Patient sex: F
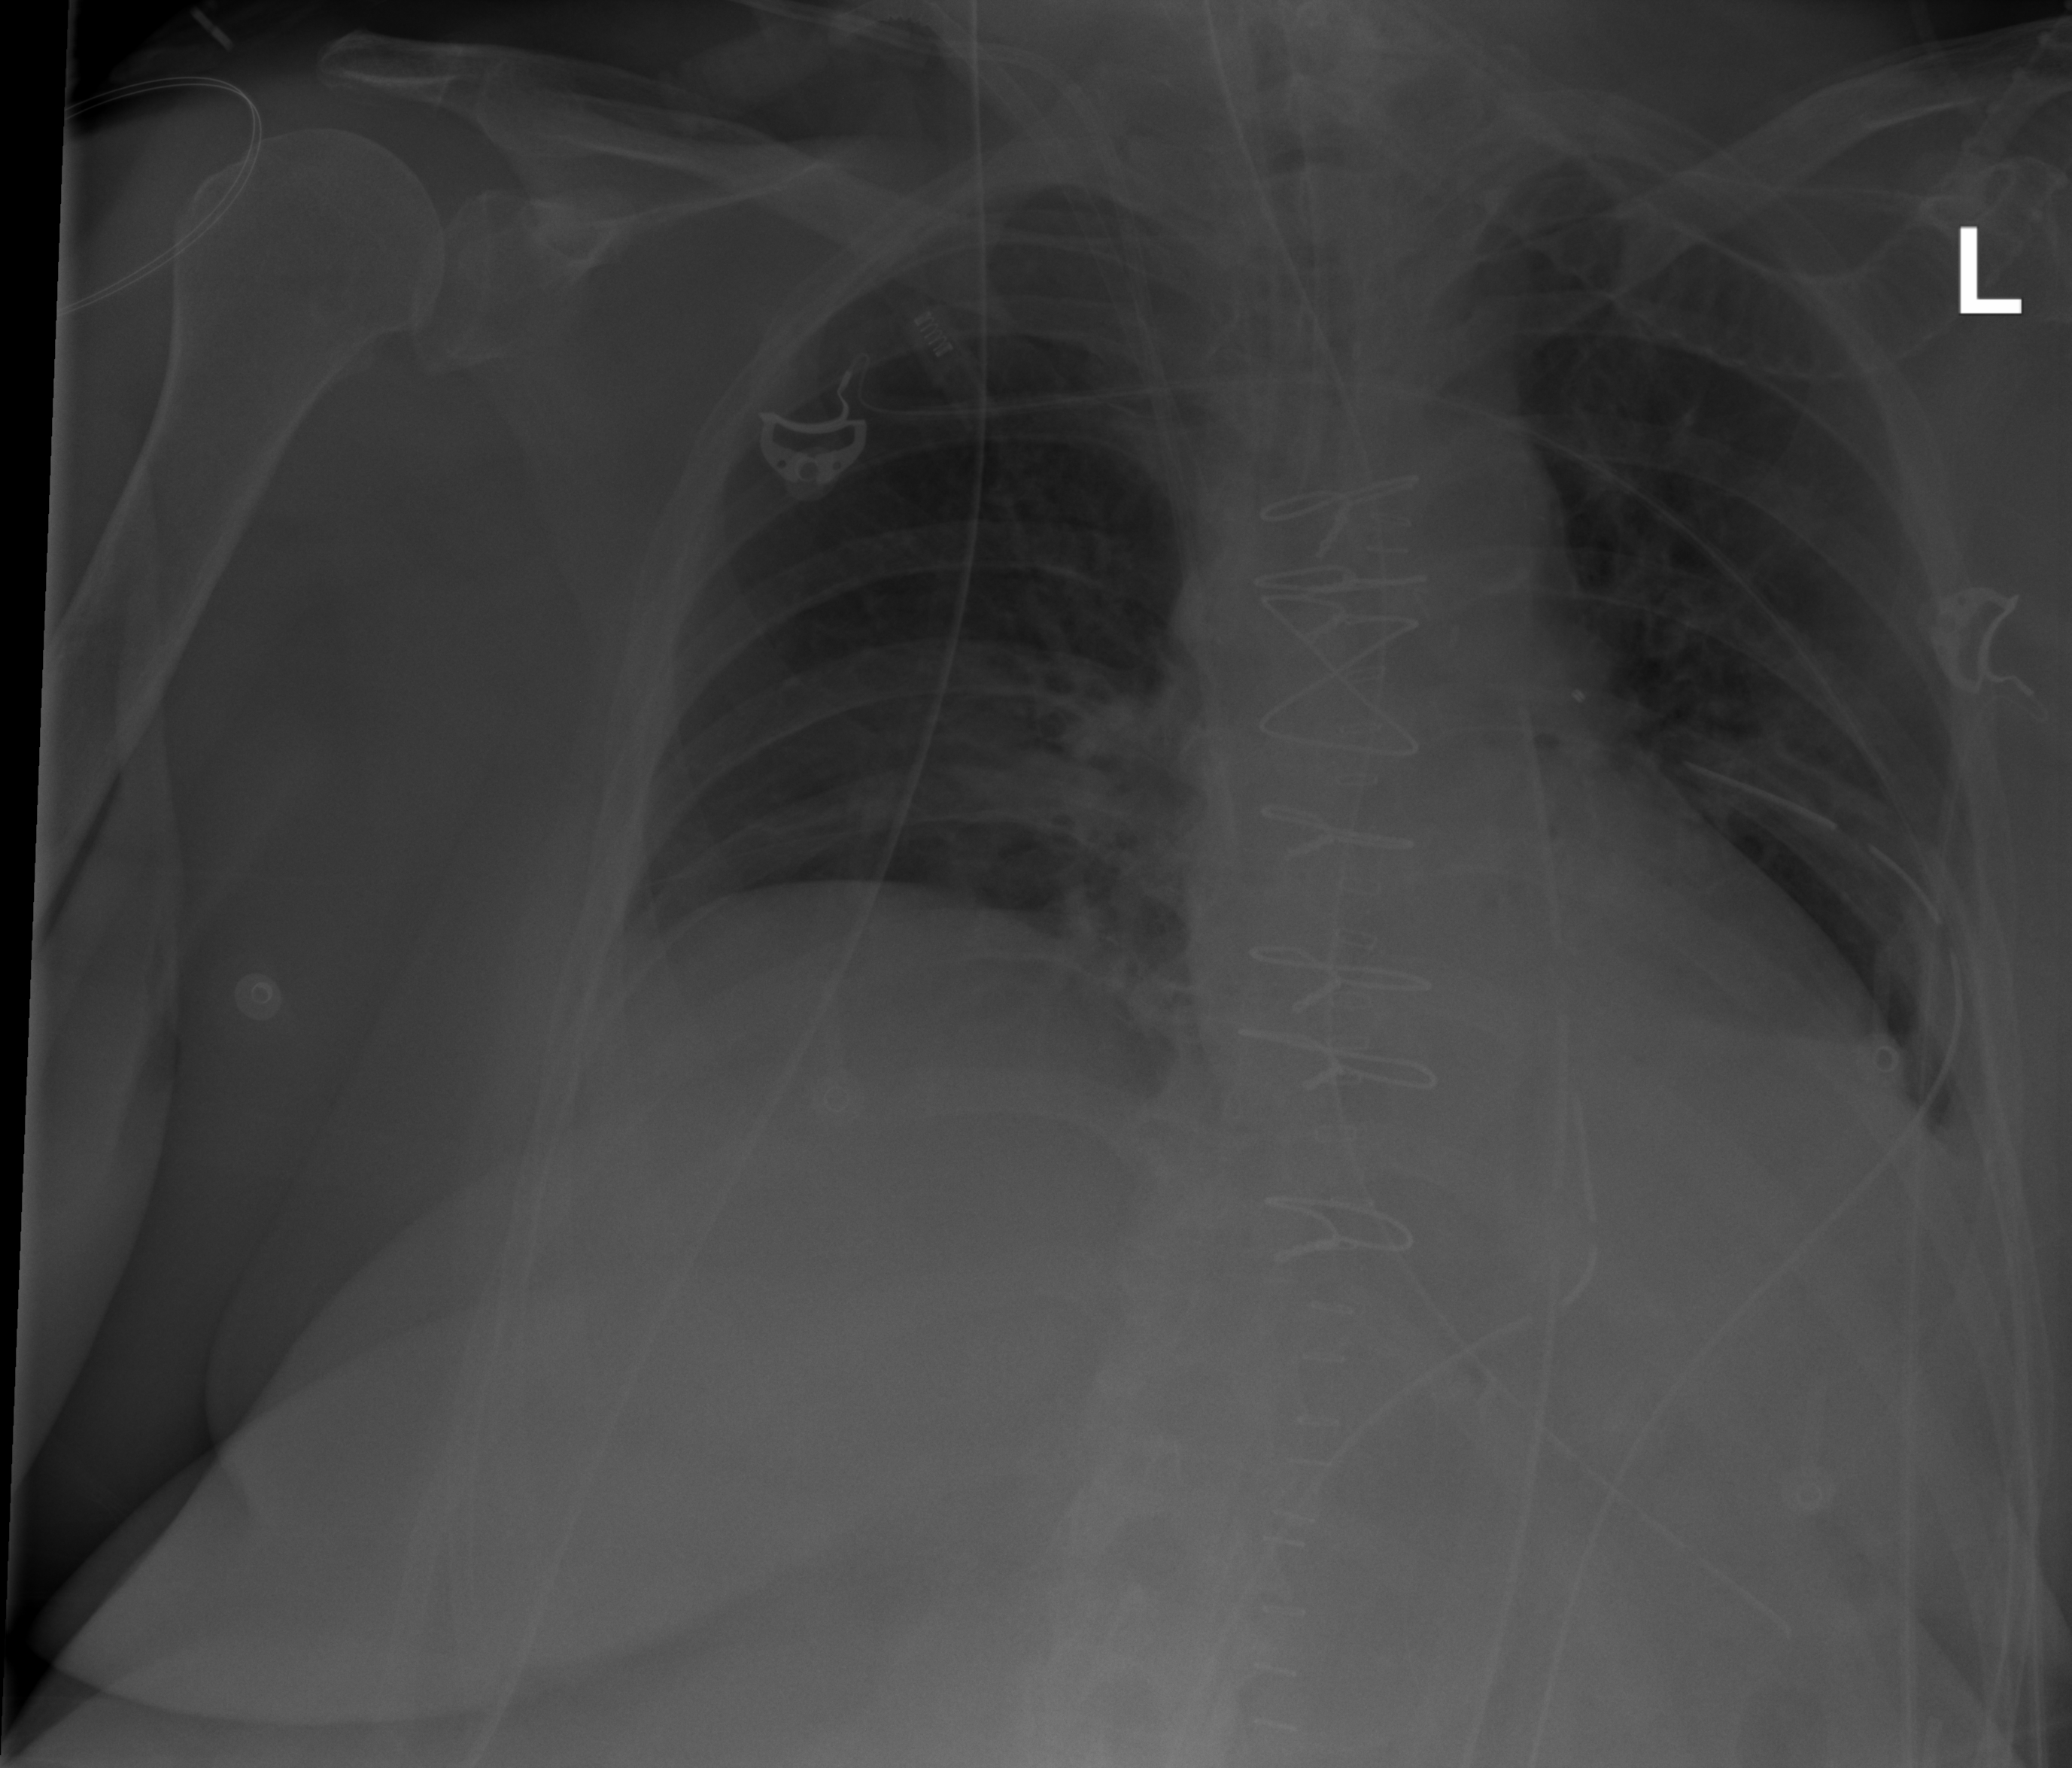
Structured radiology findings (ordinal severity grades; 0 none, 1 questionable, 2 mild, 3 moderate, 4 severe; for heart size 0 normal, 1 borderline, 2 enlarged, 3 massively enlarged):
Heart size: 0
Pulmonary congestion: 2
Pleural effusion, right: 0
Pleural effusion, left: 1
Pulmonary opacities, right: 0
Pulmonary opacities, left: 0
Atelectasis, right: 2
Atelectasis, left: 2